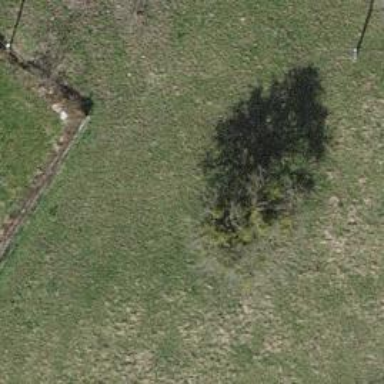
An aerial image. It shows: Beautiful tree in nature.